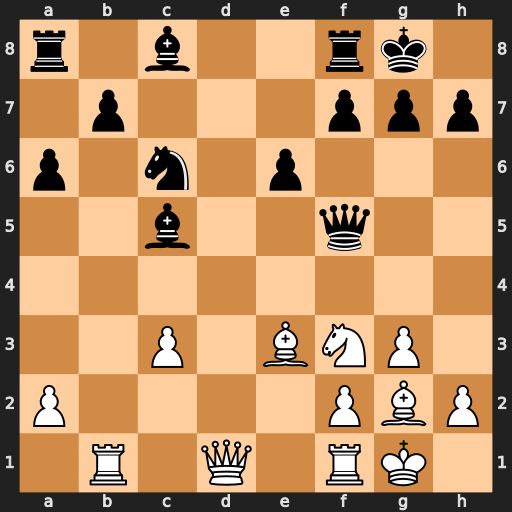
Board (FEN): r1b2rk1/1p3ppp/p1n1p3/2b2q2/8/2P1BNP1/P4PBP/1R1Q1RK1
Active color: w
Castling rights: -
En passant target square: -
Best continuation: g4 Qxg4 Bxc5